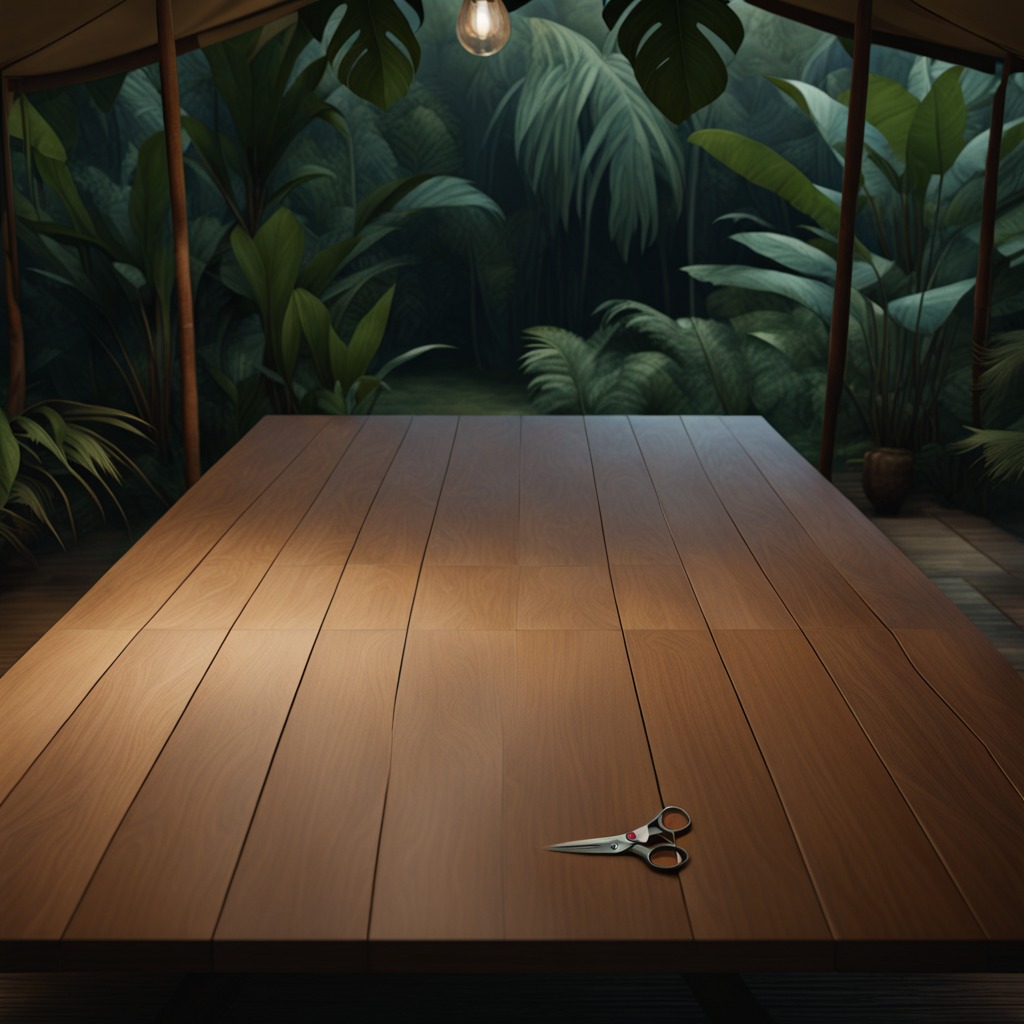
A scissor is lying on the wooden table.